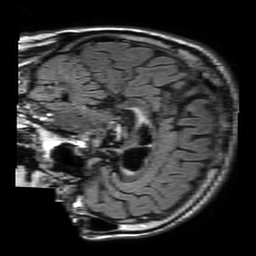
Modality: FLAIR
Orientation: sagittal
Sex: male
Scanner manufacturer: philips
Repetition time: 11 s
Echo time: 0.125 s